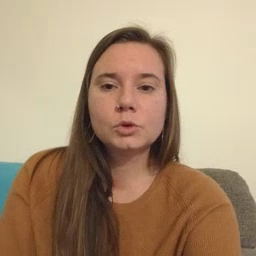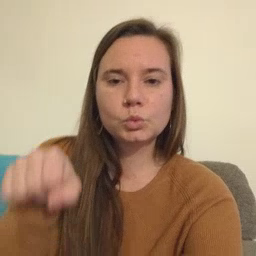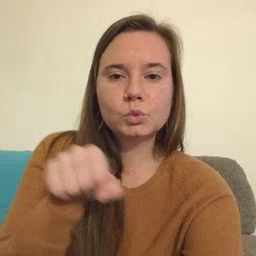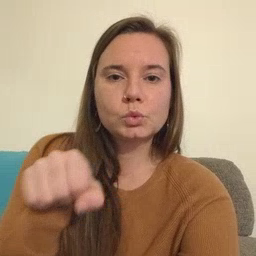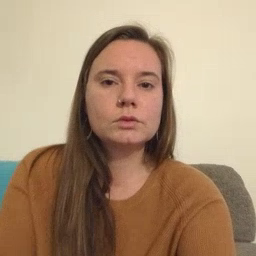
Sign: shoe